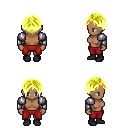
a pixel art fantasy rpg character, female body template, human, dark skin, steel arm armor, red pants, gold parted hairstyle, black shoes, four views (front, back, left, right), 2x2 character sprite sheet, small pixel art, hard edges, no anti-aliasing